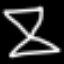
Label: hourglass